Question: I have some UILabel inside a UITableViewCell with opaque background color and white text. When this cell is selected, the UILabel's bg color seems to be obscured by the blue bg color of the selected cell. The UILabel text, however, is showing fine. How do I get the background color of the UILabel to show on top of the cell selection color?

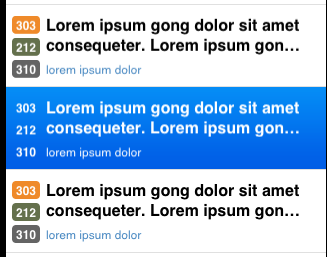
Answer: <URL>